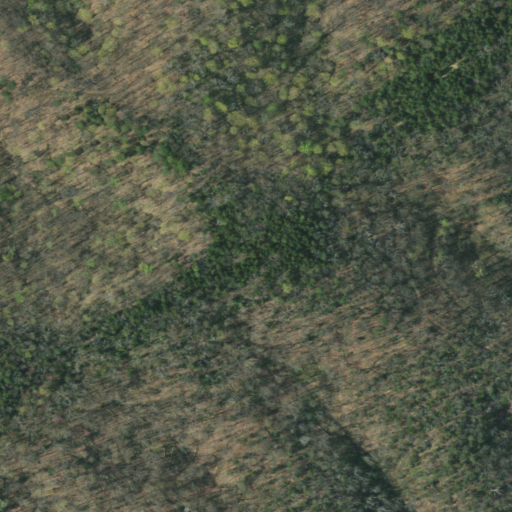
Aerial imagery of mountain in Tennessee named Big Mountain containing deciduous forest and mixed forest